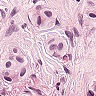
Metastatic tissue present: yes